Aerial crown-view tile of a tropical tree (Barro Colorado Island, Panama), acquired 20240918:
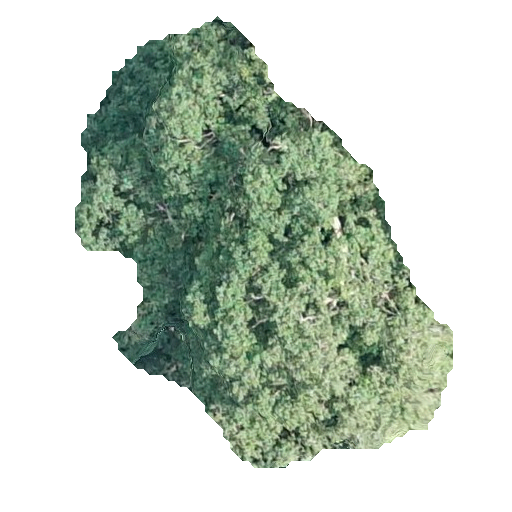
Species: Terminalia oblonga
GBIF accepted scientific name: Terminalia oblonga
Crown area: 163.379 m²